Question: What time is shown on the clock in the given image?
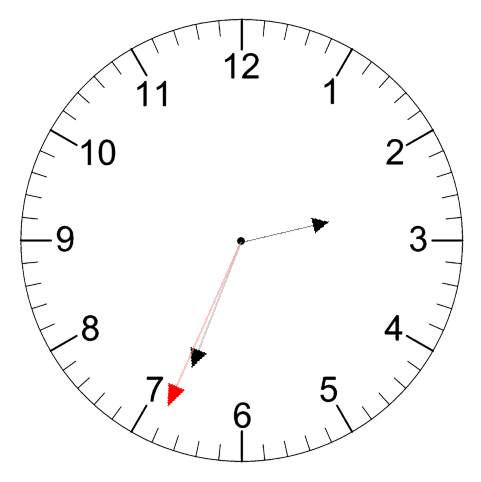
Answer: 02:33:34